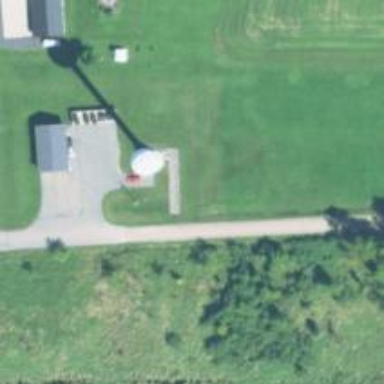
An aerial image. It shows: Water tower that is man-made.